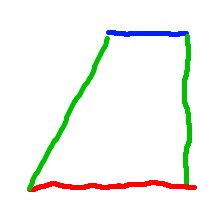
Shape: trapezoid